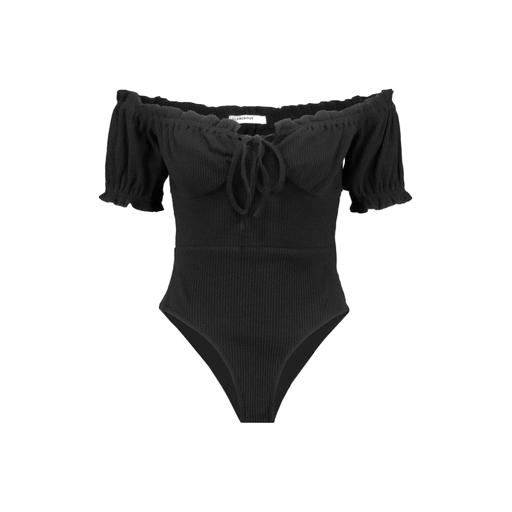
black mira cape-effect bodysuit, black lucinda lace-up short sleeve, black tall slinky off shoulder bardot body, white background